Field crop: tomato
Growth stage: 1
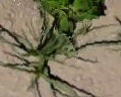
Species: cyperus